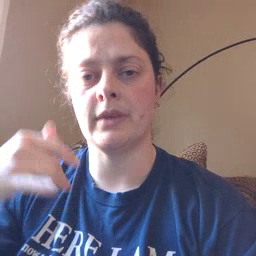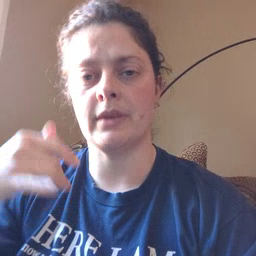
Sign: zebra